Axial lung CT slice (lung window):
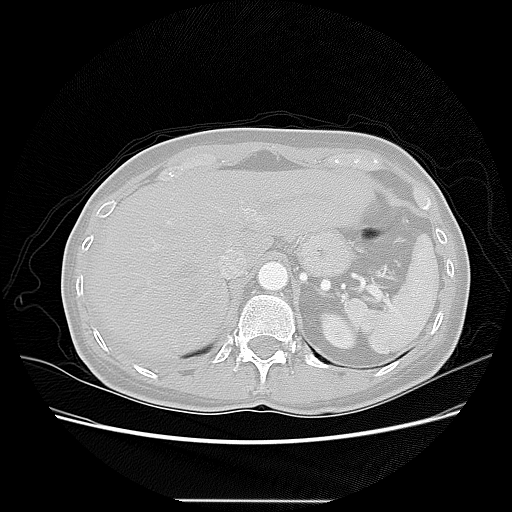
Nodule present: no